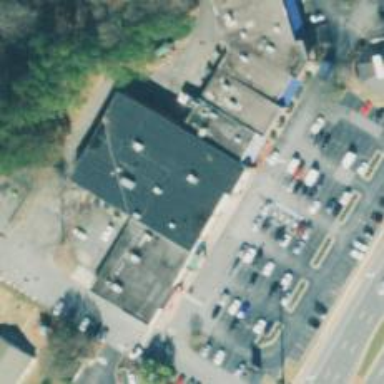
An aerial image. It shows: Supermarket.